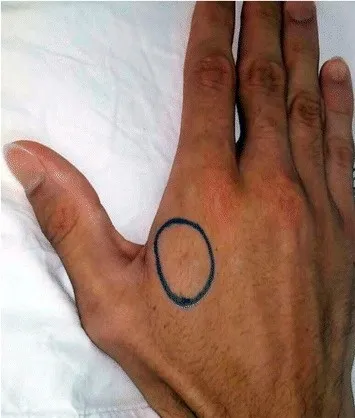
Snakebite site on the right hand.
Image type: medical_photograph (skin_photograph)